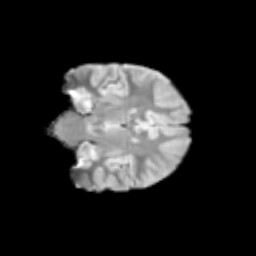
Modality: T2w
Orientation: coronal
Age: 10
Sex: female
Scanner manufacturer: siemens
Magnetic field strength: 3 T
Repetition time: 3.8 s
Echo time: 0.07 s